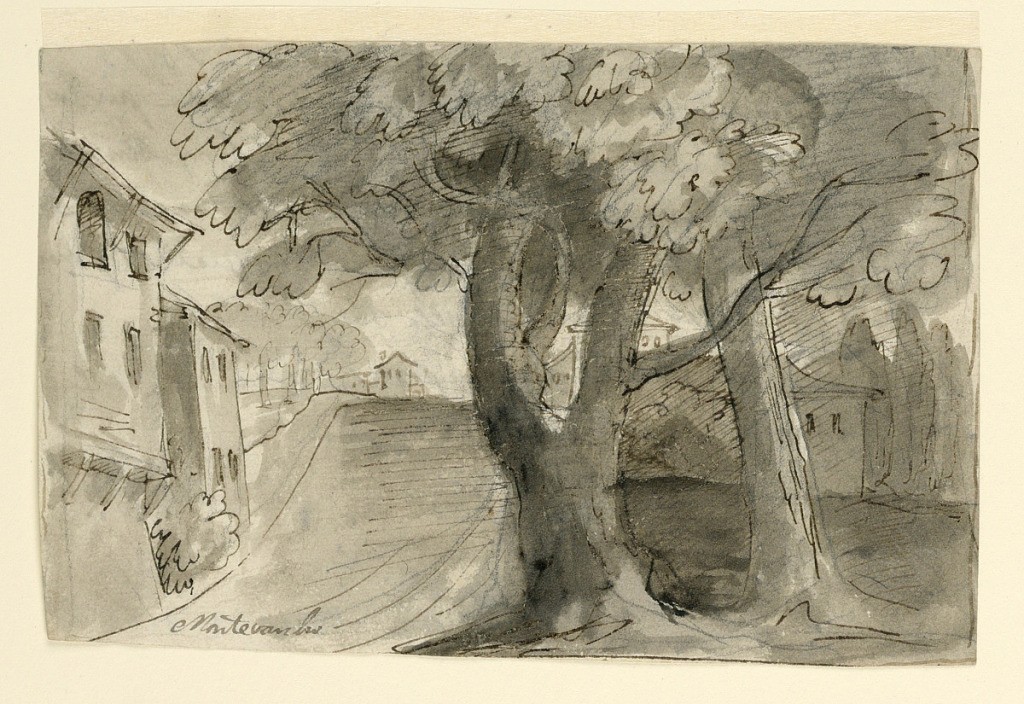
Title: A Street in Montevarchi, near Arezzo
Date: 1600–1650
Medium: Charcoal, pen and ink brush and watercolor on paper
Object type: Drawing
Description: A road leads to houses. In the foreground, a group of trees.